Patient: sex M, age 38
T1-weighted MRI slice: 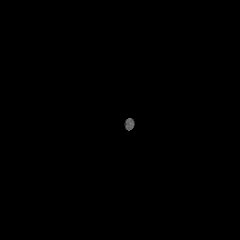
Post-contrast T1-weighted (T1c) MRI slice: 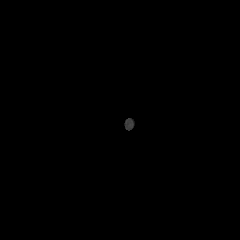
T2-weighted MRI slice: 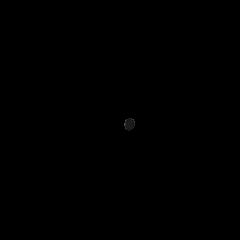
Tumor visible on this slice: no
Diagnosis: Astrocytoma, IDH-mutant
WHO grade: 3